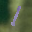
Label: 1